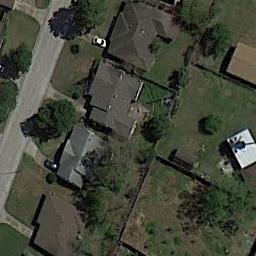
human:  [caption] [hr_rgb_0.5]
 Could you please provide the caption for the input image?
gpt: The medium residential area has some neatly arranged houses on the grass .

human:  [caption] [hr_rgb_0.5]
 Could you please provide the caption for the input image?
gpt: Medium-sized residential areas have roads on both sides .

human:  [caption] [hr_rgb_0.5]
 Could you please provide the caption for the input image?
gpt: The medium residential is on the grass next to the road .

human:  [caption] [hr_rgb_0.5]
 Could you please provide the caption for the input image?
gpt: Many buildings of different shapes are in medium residential area .

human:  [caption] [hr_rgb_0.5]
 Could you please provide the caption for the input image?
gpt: There are some brown buildings on the medium residential area .